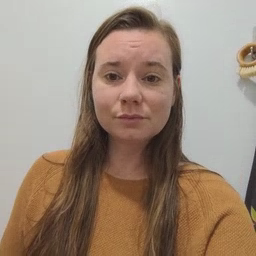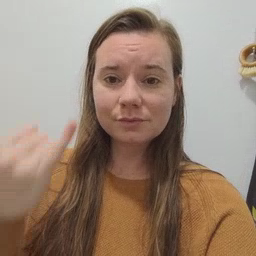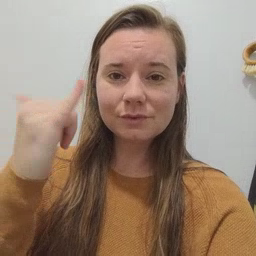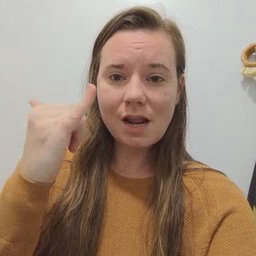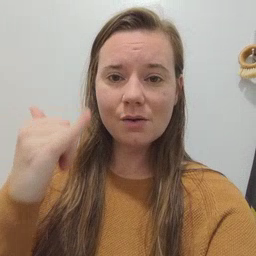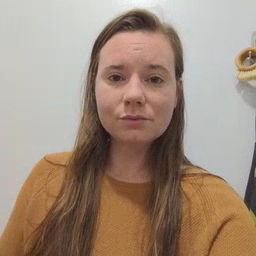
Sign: yellow